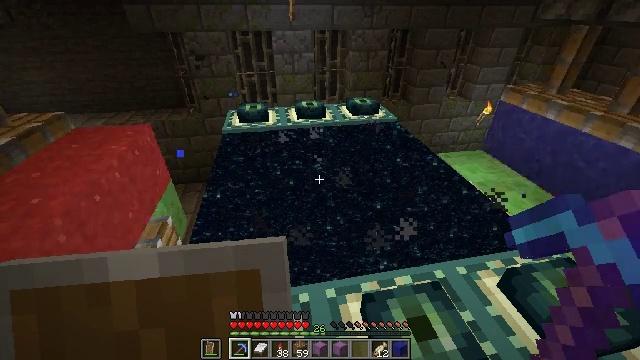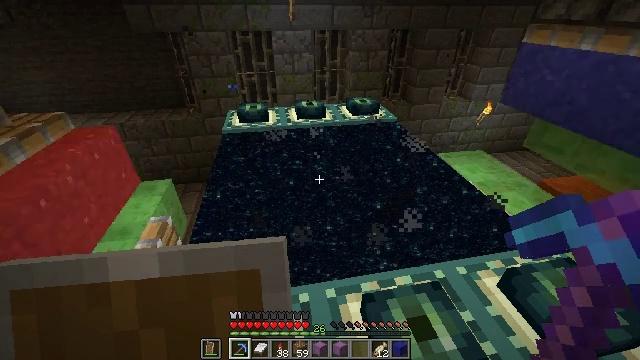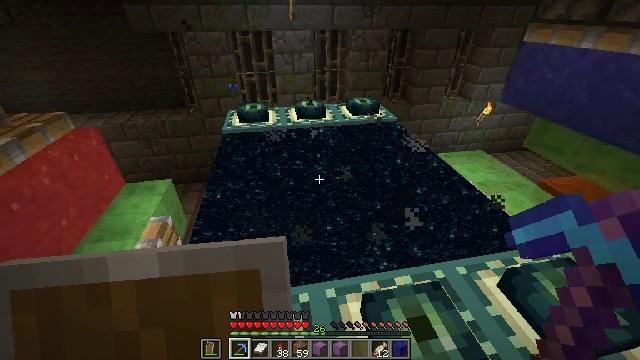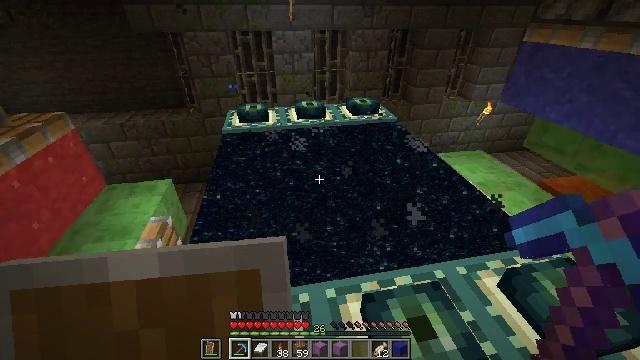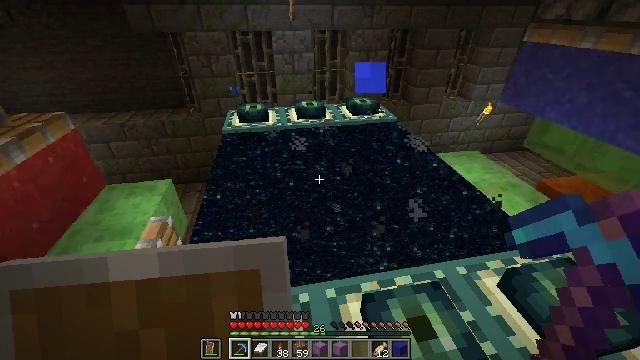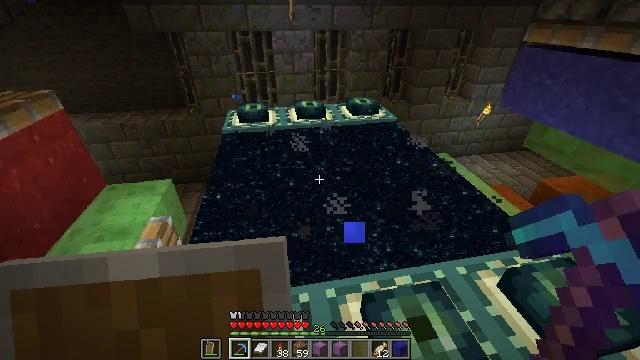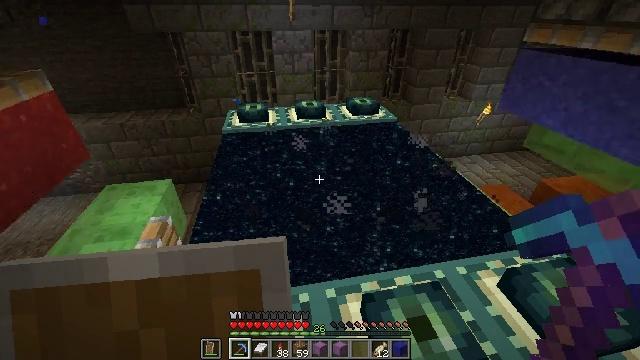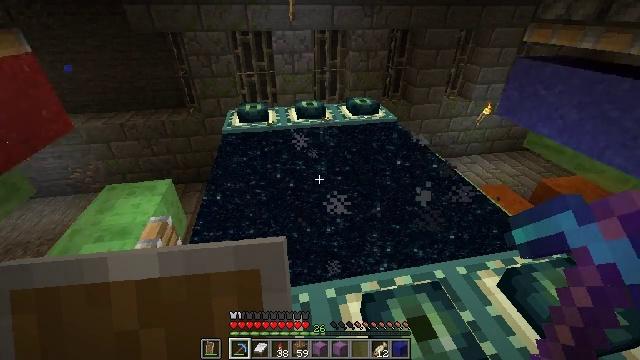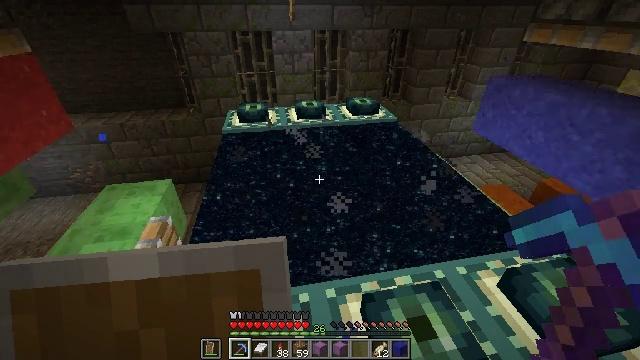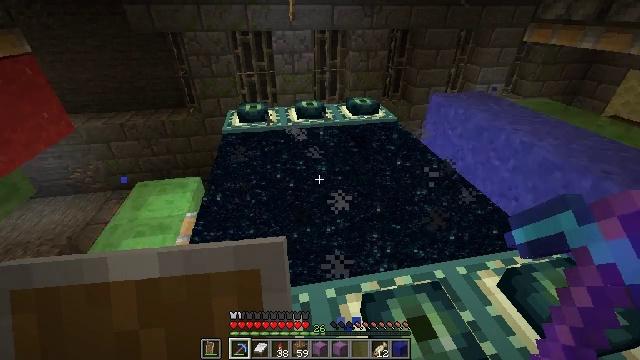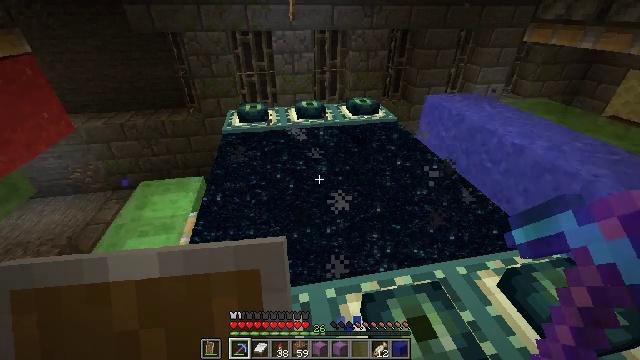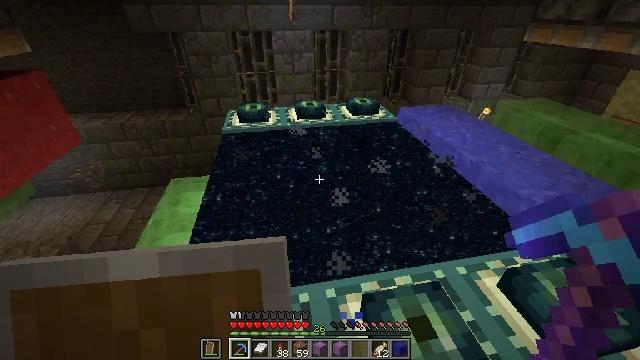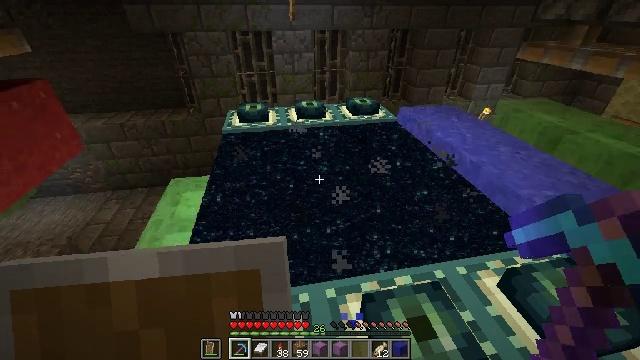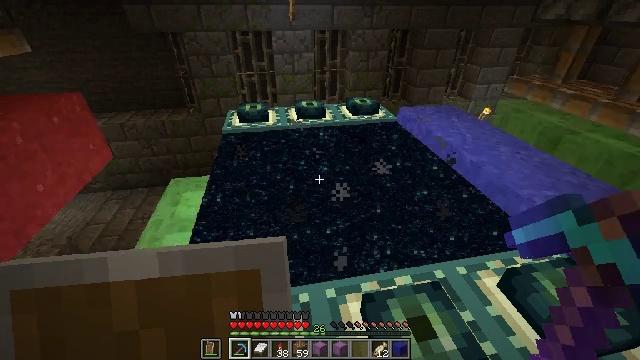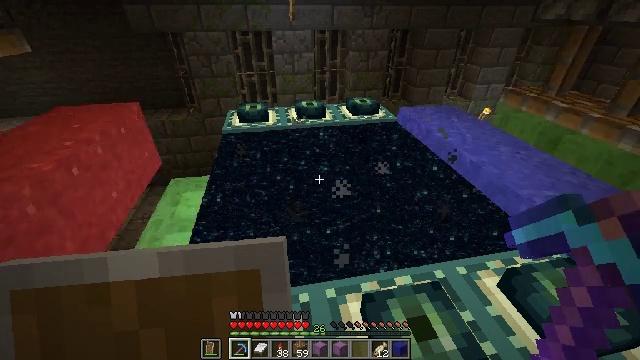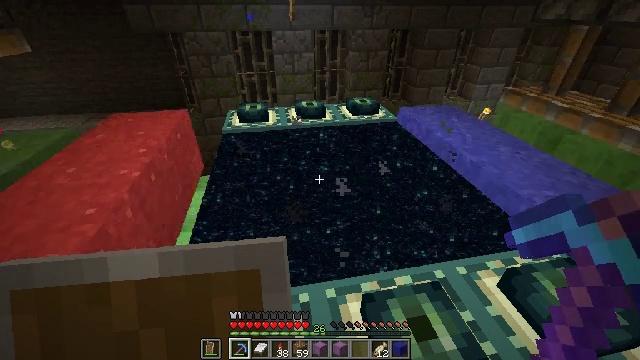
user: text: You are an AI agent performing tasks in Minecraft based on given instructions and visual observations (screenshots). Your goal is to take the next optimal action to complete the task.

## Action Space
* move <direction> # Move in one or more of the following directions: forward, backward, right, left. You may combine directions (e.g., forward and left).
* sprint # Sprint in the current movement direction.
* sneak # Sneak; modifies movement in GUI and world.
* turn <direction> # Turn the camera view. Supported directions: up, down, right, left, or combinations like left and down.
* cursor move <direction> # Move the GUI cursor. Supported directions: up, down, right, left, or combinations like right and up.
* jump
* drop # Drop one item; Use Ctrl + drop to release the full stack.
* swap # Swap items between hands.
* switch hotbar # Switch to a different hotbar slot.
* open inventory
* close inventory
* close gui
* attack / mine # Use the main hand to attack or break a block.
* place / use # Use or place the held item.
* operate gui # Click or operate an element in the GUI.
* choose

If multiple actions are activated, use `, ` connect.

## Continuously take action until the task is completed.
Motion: motion action
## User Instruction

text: Break the blue concrete powder.
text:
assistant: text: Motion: no_op
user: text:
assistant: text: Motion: no_op
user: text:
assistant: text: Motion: no_op
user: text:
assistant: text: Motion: no_op
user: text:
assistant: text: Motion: no_op
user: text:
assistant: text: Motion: no_op
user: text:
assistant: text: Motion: no_op
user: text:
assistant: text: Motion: no_op
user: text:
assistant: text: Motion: no_op
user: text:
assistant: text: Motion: no_op
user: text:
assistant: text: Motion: no_op
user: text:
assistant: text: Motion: no_op
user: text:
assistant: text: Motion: no_op
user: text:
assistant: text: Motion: no_op
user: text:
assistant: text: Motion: no_op
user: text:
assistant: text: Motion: no_op
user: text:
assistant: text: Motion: no_op
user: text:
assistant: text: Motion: no_op
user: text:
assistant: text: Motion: no_op
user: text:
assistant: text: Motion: no_op
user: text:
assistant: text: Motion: no_op
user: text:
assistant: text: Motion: no_op
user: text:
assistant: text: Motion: no_op
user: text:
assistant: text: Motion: no_op
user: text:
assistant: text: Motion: no_op
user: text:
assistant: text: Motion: no_op
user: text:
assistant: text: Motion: no_op
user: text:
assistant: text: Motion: no_op
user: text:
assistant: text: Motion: no_op
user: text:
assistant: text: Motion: no_op